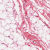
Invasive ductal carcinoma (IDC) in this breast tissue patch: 0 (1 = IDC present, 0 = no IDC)